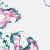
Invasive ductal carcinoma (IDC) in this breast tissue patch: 0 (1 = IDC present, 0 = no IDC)